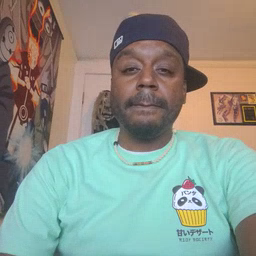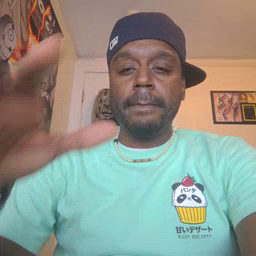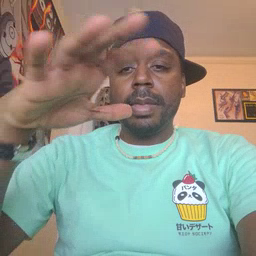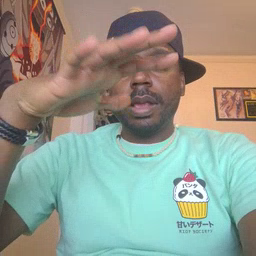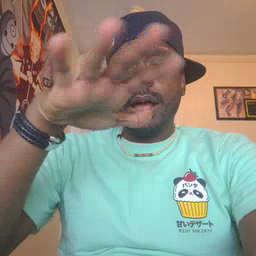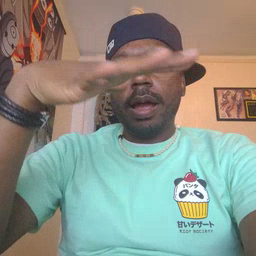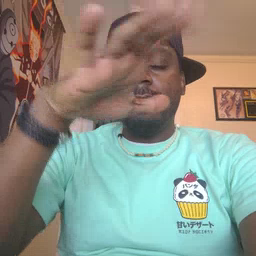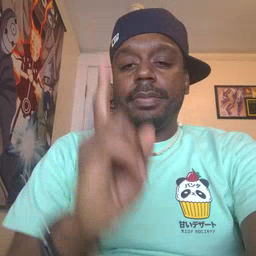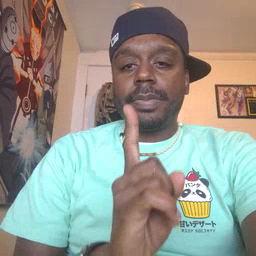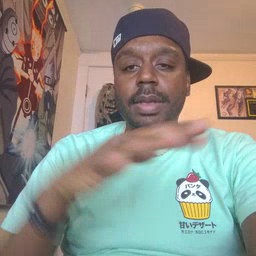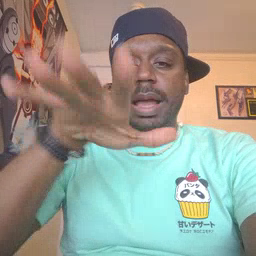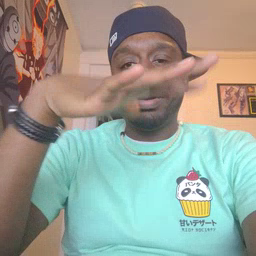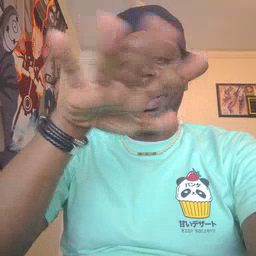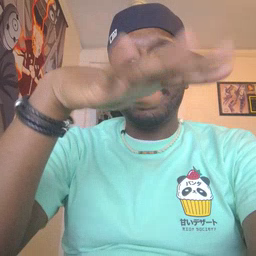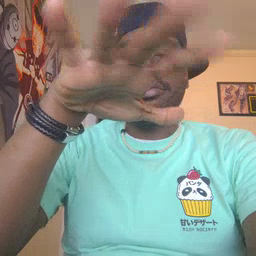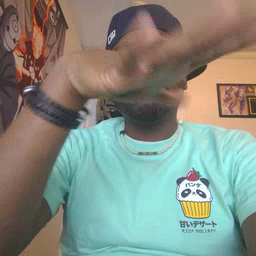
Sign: helicopter